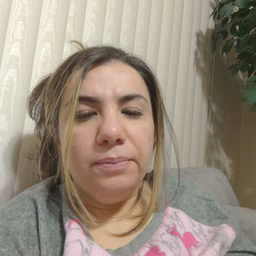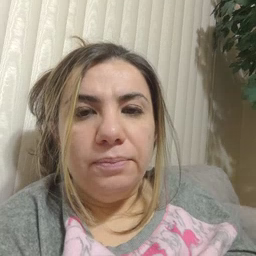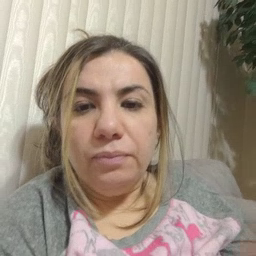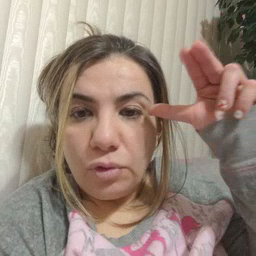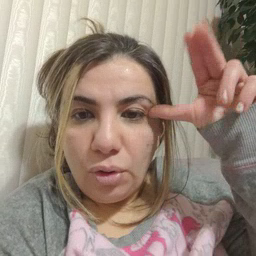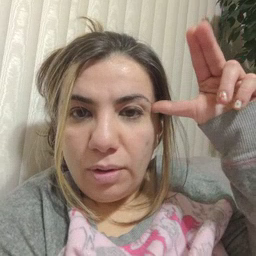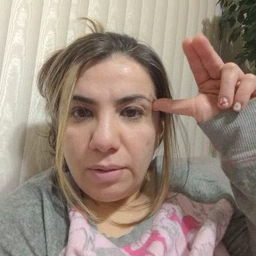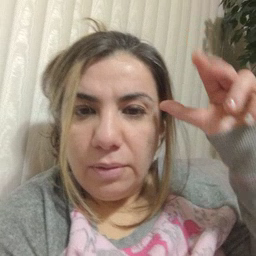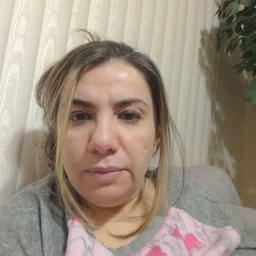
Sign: horse